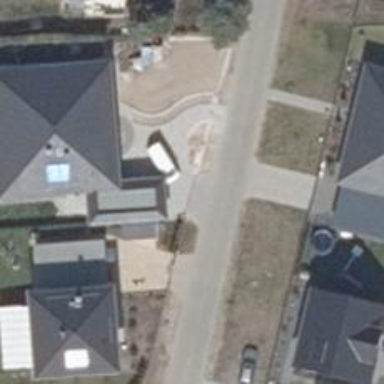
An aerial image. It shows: Driveway.